Question: I am trying to fetch all categories, and their sub categories, and display them all in a table. I know how to fetch all categories, but I need to fetch all sub categories, and sort them by category using a fetch results controller. Any ideas of suggestions?

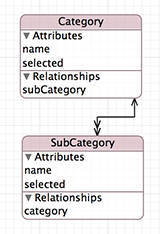
Answer: You can create a fetched results controller that fetches entities and groups them into sections according to the :
'''
// Fetch "SubCategory" entities:
NSFetchRequest *request = [NSFetchRequest fetchRequestWithEntityName:@"SubCategory"];
// First sort descriptor for grouping the cells into sections, sorted by category name:
NSSortDescriptor *sort1 = [NSSortDescriptor sortDescriptorWithKey:@"category.name" ascending:YES];
// Second sort descriptor for sorting the cells within each section:
NSSortDescriptor *sort2 = [NSSortDescriptor sortDescriptorWithKey:@"name" ascending:YES];
request.sortDescriptors = [NSArray arrayWithObjects:sort1, sort2, nil];
self.fetchedResultsController = [[NSFetchedResultsController alloc]
initWithFetchRequest:request
managedObjectContext:context
sectionNameKeyPath:@"category.name"
cacheName:nil];
[self.fetchedResultsController setDelegate:self];
NSError *error;
BOOL success = [self.fetchedResultsController performFetch:&error];
'''
Then you can use the usual table view data source methods as described in the <URL>.
This gives you a table view with one table view section for each category.